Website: macys
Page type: delivery-shipping
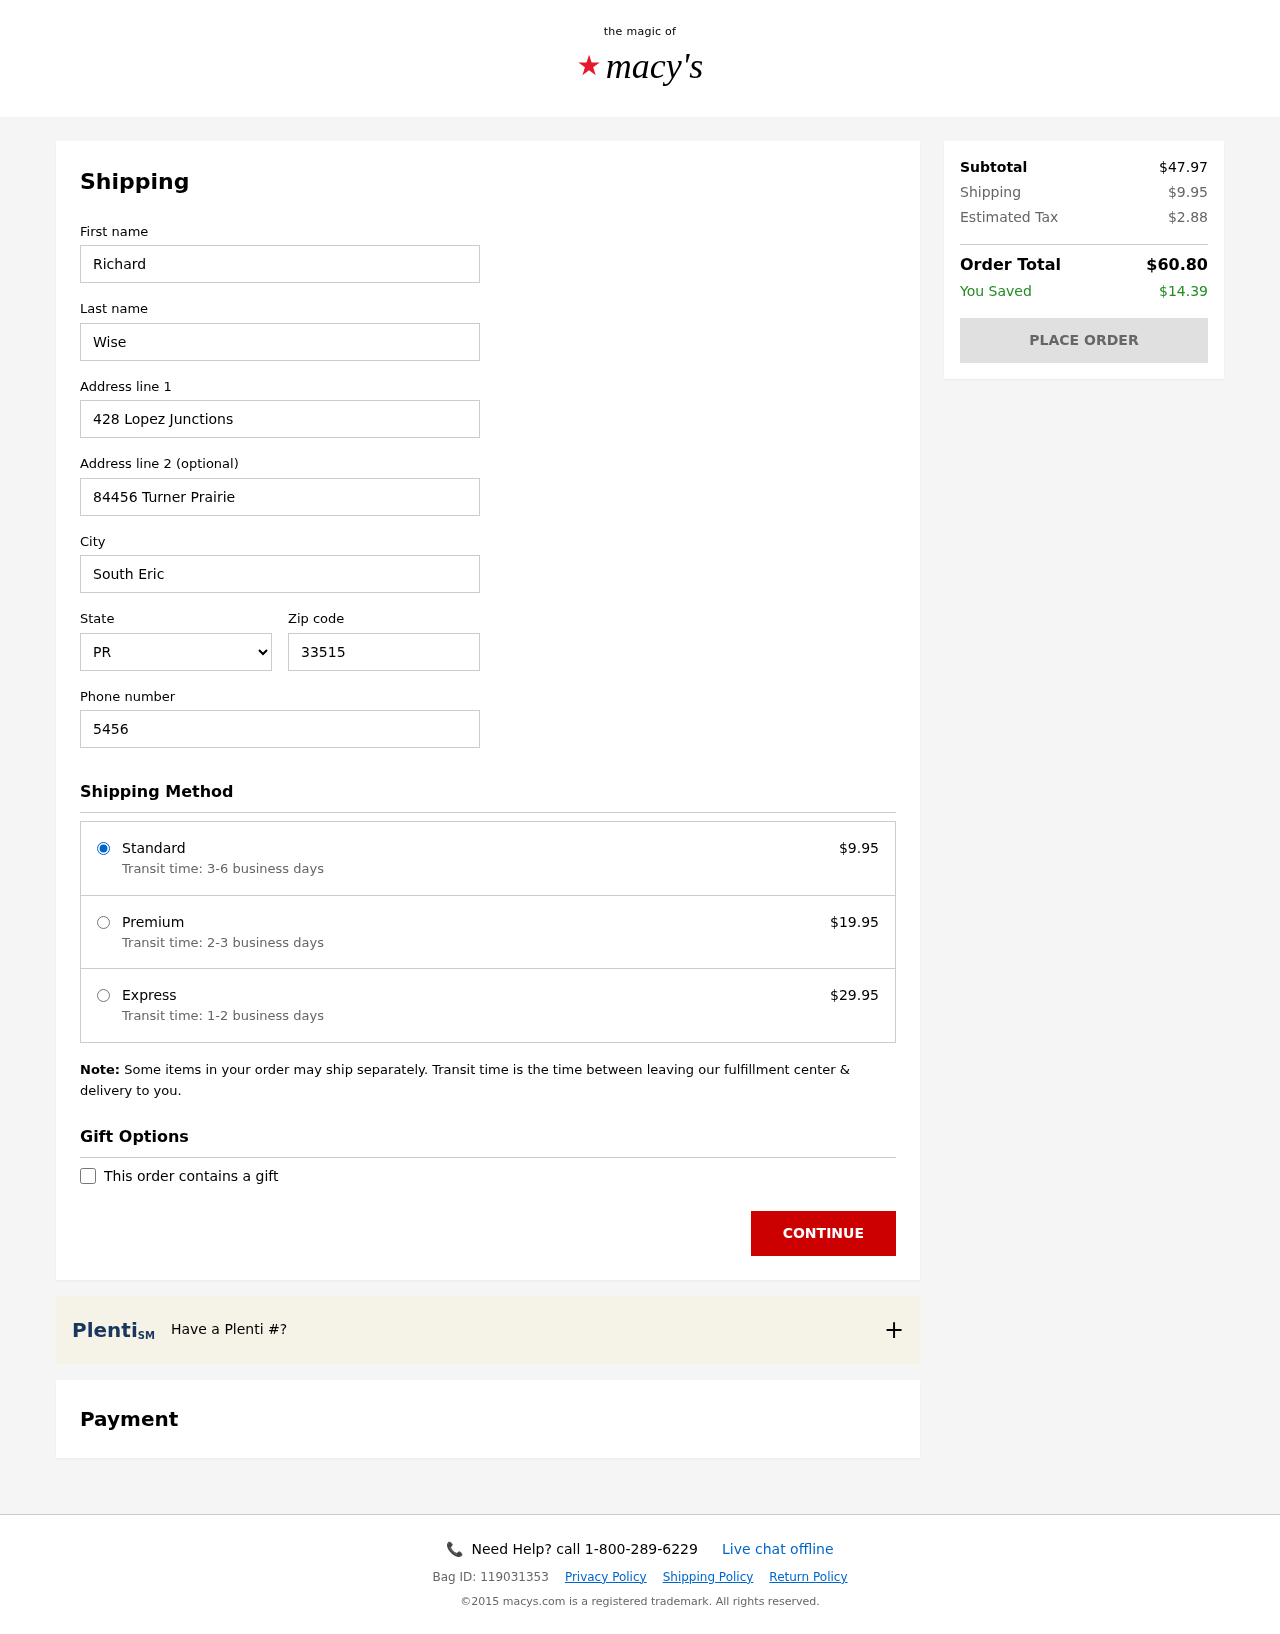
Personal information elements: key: PII_CITY
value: South Eric
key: PII_FIRSTNAME
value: Richard
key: PII_LASTNAME
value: Wise
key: PII_PHONE
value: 5456103134
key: PII_POSTCODE
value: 33515
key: PII_STATE_ABBR
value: PR
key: PII_STREET
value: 428 Lopez Junctions
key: PII_STREET2
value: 84456 Turner Prairie
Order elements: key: ORDER_SHIPPING_COST
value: $9.95
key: ORDER_SHIPPING_PREMIUM
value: $19.95
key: ORDER_SHIPPING_EXPRESS
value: $29.95
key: ORDER_SUBTOTAL
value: $47.97
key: ORDER_TAX
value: $2.88
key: ORDER_TOTAL
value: $60.80
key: ORDER_SAVINGS
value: $14.39